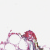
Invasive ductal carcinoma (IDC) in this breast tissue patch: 0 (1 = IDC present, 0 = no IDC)